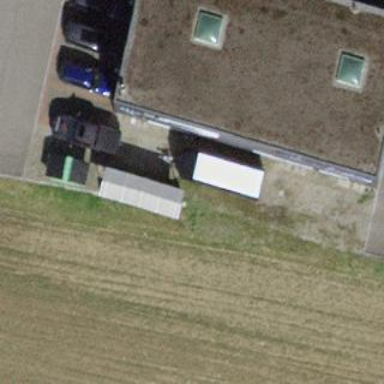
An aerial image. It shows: Commercial building with car shop.